Field crop: tomato
Growth stage: 1
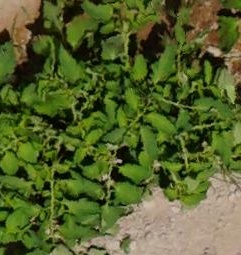
Species: tomato